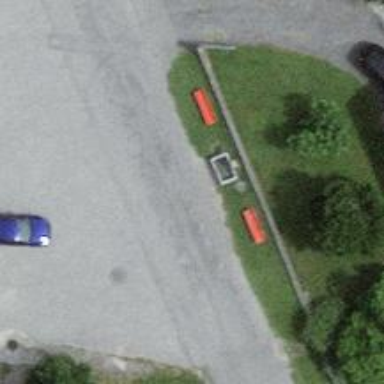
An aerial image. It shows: Red bench.